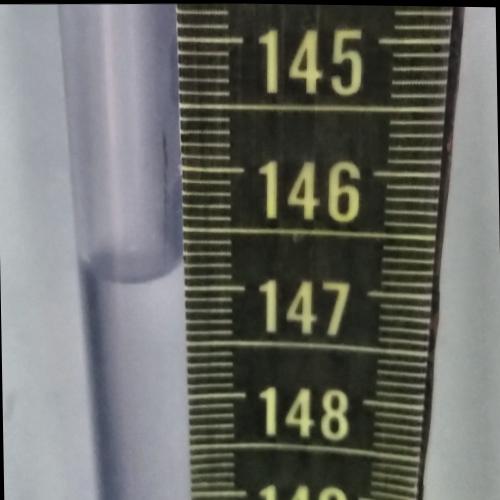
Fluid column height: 146.9 cm